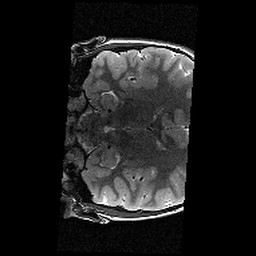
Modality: T2w
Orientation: coronal
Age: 11
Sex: female
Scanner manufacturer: siemens
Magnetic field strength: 3 T
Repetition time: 9.23 s
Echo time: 0.067 s